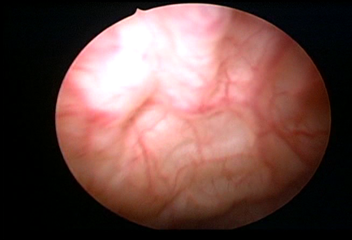
Modality: WLC
Class: Normal mucosa
Bladder cancer association: No